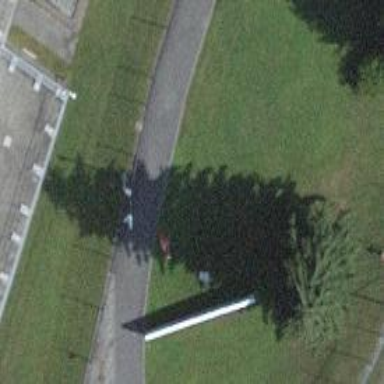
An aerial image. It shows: Flagpole which is man-made.